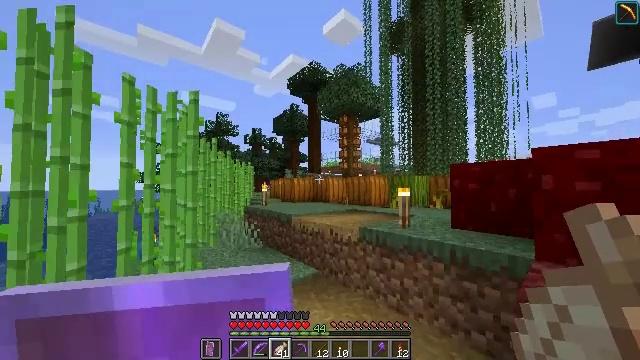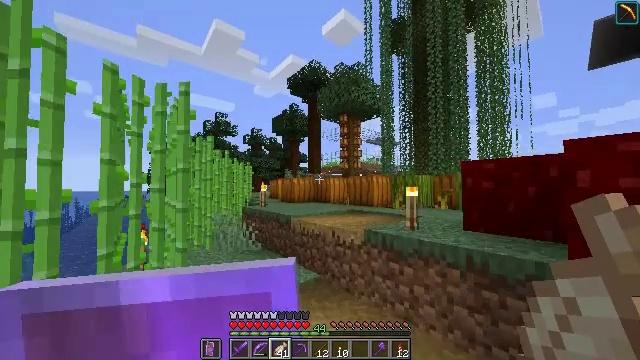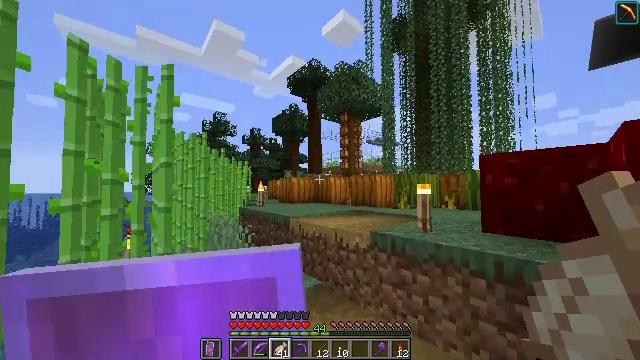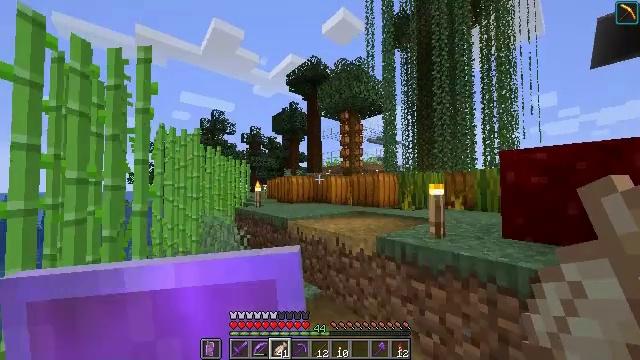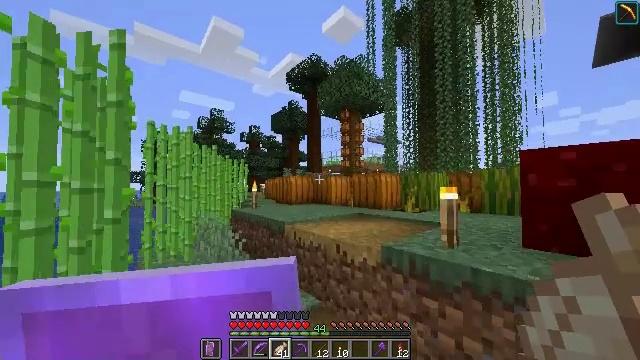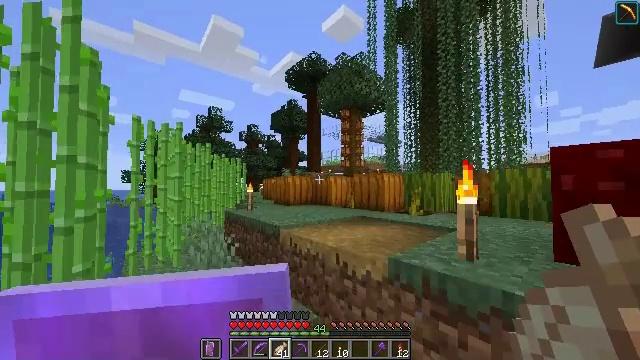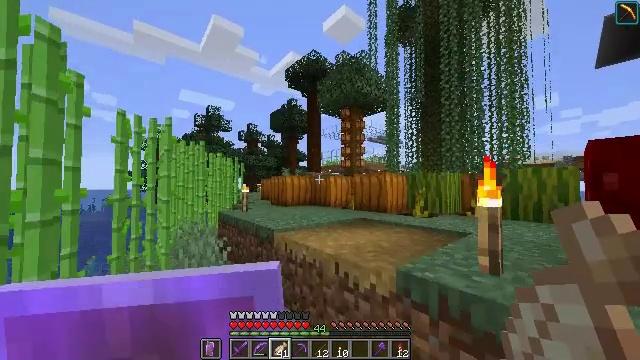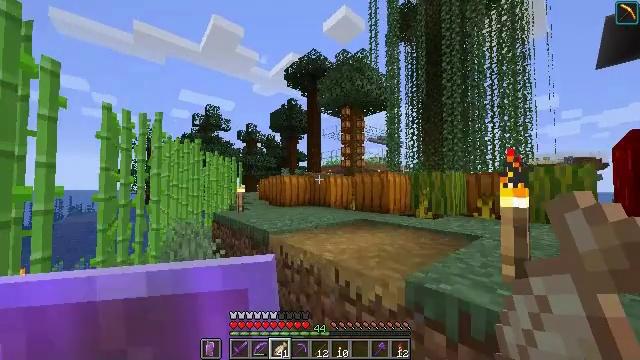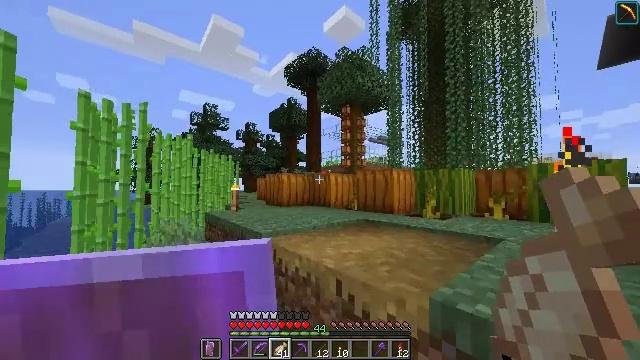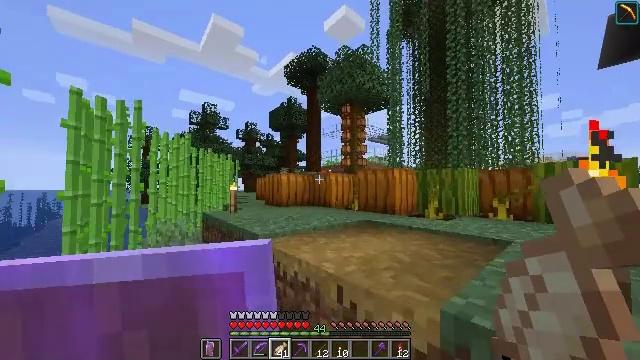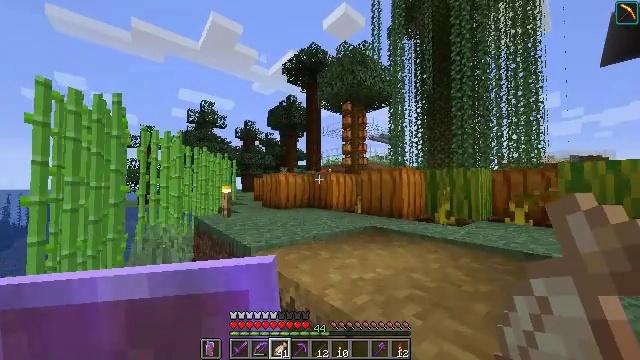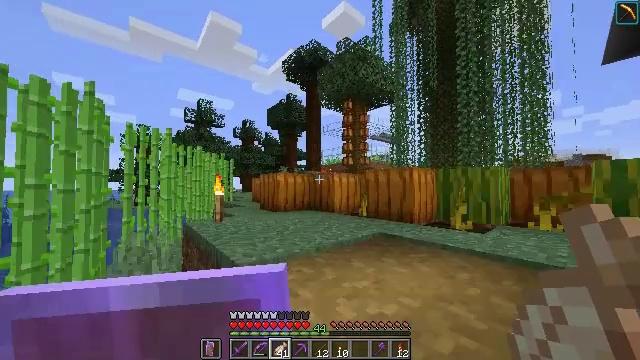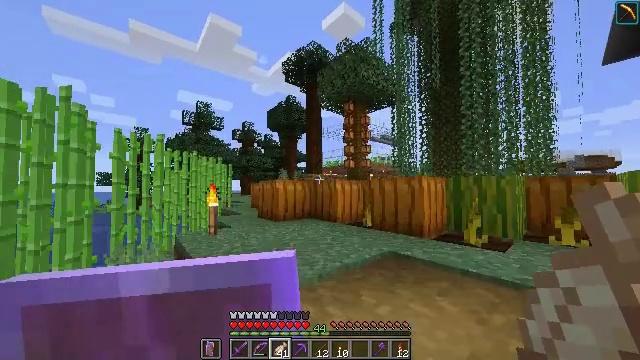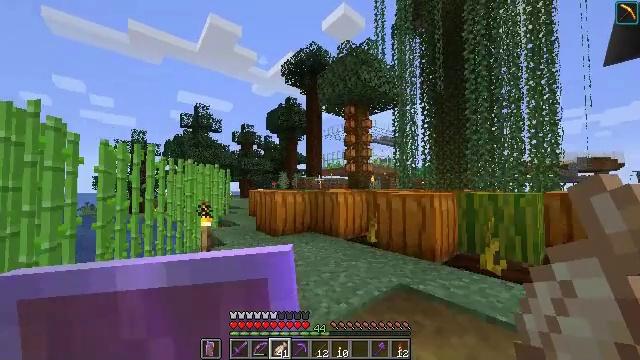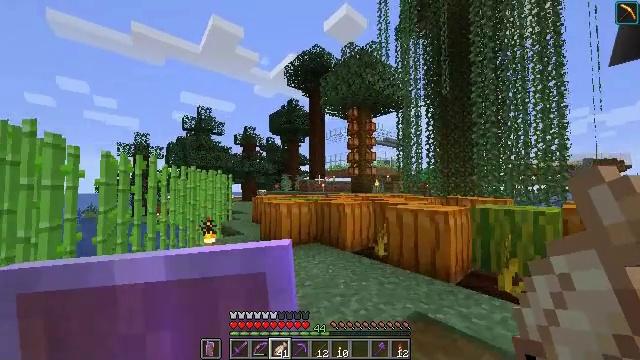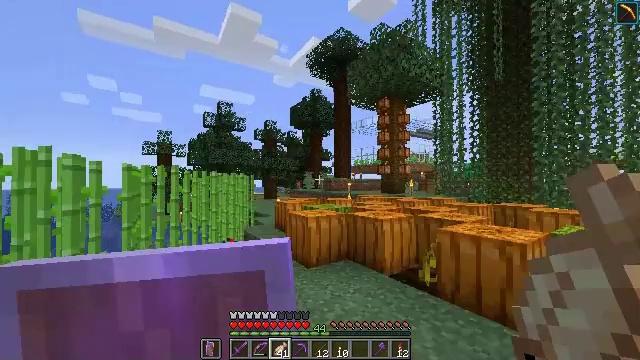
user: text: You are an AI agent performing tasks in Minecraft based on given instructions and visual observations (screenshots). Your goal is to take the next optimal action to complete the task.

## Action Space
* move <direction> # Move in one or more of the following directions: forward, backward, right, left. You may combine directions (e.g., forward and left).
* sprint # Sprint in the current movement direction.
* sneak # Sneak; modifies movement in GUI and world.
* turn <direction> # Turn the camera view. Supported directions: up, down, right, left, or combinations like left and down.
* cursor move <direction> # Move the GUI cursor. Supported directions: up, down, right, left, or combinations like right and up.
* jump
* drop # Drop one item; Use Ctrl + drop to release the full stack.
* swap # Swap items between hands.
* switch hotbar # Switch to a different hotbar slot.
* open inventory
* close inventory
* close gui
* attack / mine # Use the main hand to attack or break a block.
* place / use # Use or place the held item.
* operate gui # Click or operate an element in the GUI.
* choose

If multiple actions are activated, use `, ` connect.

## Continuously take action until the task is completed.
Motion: motion action
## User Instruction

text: Create a stonecutter using necessary resources.
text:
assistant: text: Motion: move forward, sprint
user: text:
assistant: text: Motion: move forward, sprint
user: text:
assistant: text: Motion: move forward, sprint
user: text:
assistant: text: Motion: move forward, sprint
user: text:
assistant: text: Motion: move forward, sprint
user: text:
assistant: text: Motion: move forward, sprint
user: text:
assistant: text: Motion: move forward, sprint
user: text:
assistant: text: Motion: move forward, sprint
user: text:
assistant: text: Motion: move forward, sprint
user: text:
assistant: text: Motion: move forward, sprint
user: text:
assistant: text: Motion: move forward, sprint
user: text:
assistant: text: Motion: move forward, sprint, jump
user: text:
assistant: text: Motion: move forward, sprint, jump
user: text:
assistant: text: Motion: move forward, sprint, jump
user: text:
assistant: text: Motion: move forward, sprint, turn left and down
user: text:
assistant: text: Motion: move forward, sprint, turn left and down
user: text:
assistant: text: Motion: move forward, sprint
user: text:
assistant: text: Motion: move forward, sprint
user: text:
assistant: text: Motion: move forward, sprint
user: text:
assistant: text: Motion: move forward, sprint
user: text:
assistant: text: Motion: move forward, sprint
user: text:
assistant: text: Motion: move forward, sprint, turn left and down
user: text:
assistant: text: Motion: move forward, sprint, turn left and down
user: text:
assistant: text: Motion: move forward, sprint
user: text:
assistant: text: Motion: move forward, sprint
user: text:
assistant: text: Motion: move forward, sprint
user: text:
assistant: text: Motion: move forward, sprint, jump
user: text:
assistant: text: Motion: move forward, sprint, jump
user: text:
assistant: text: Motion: move forward, sprint, jump
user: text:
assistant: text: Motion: move forward, sprint, turn left and down